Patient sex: M
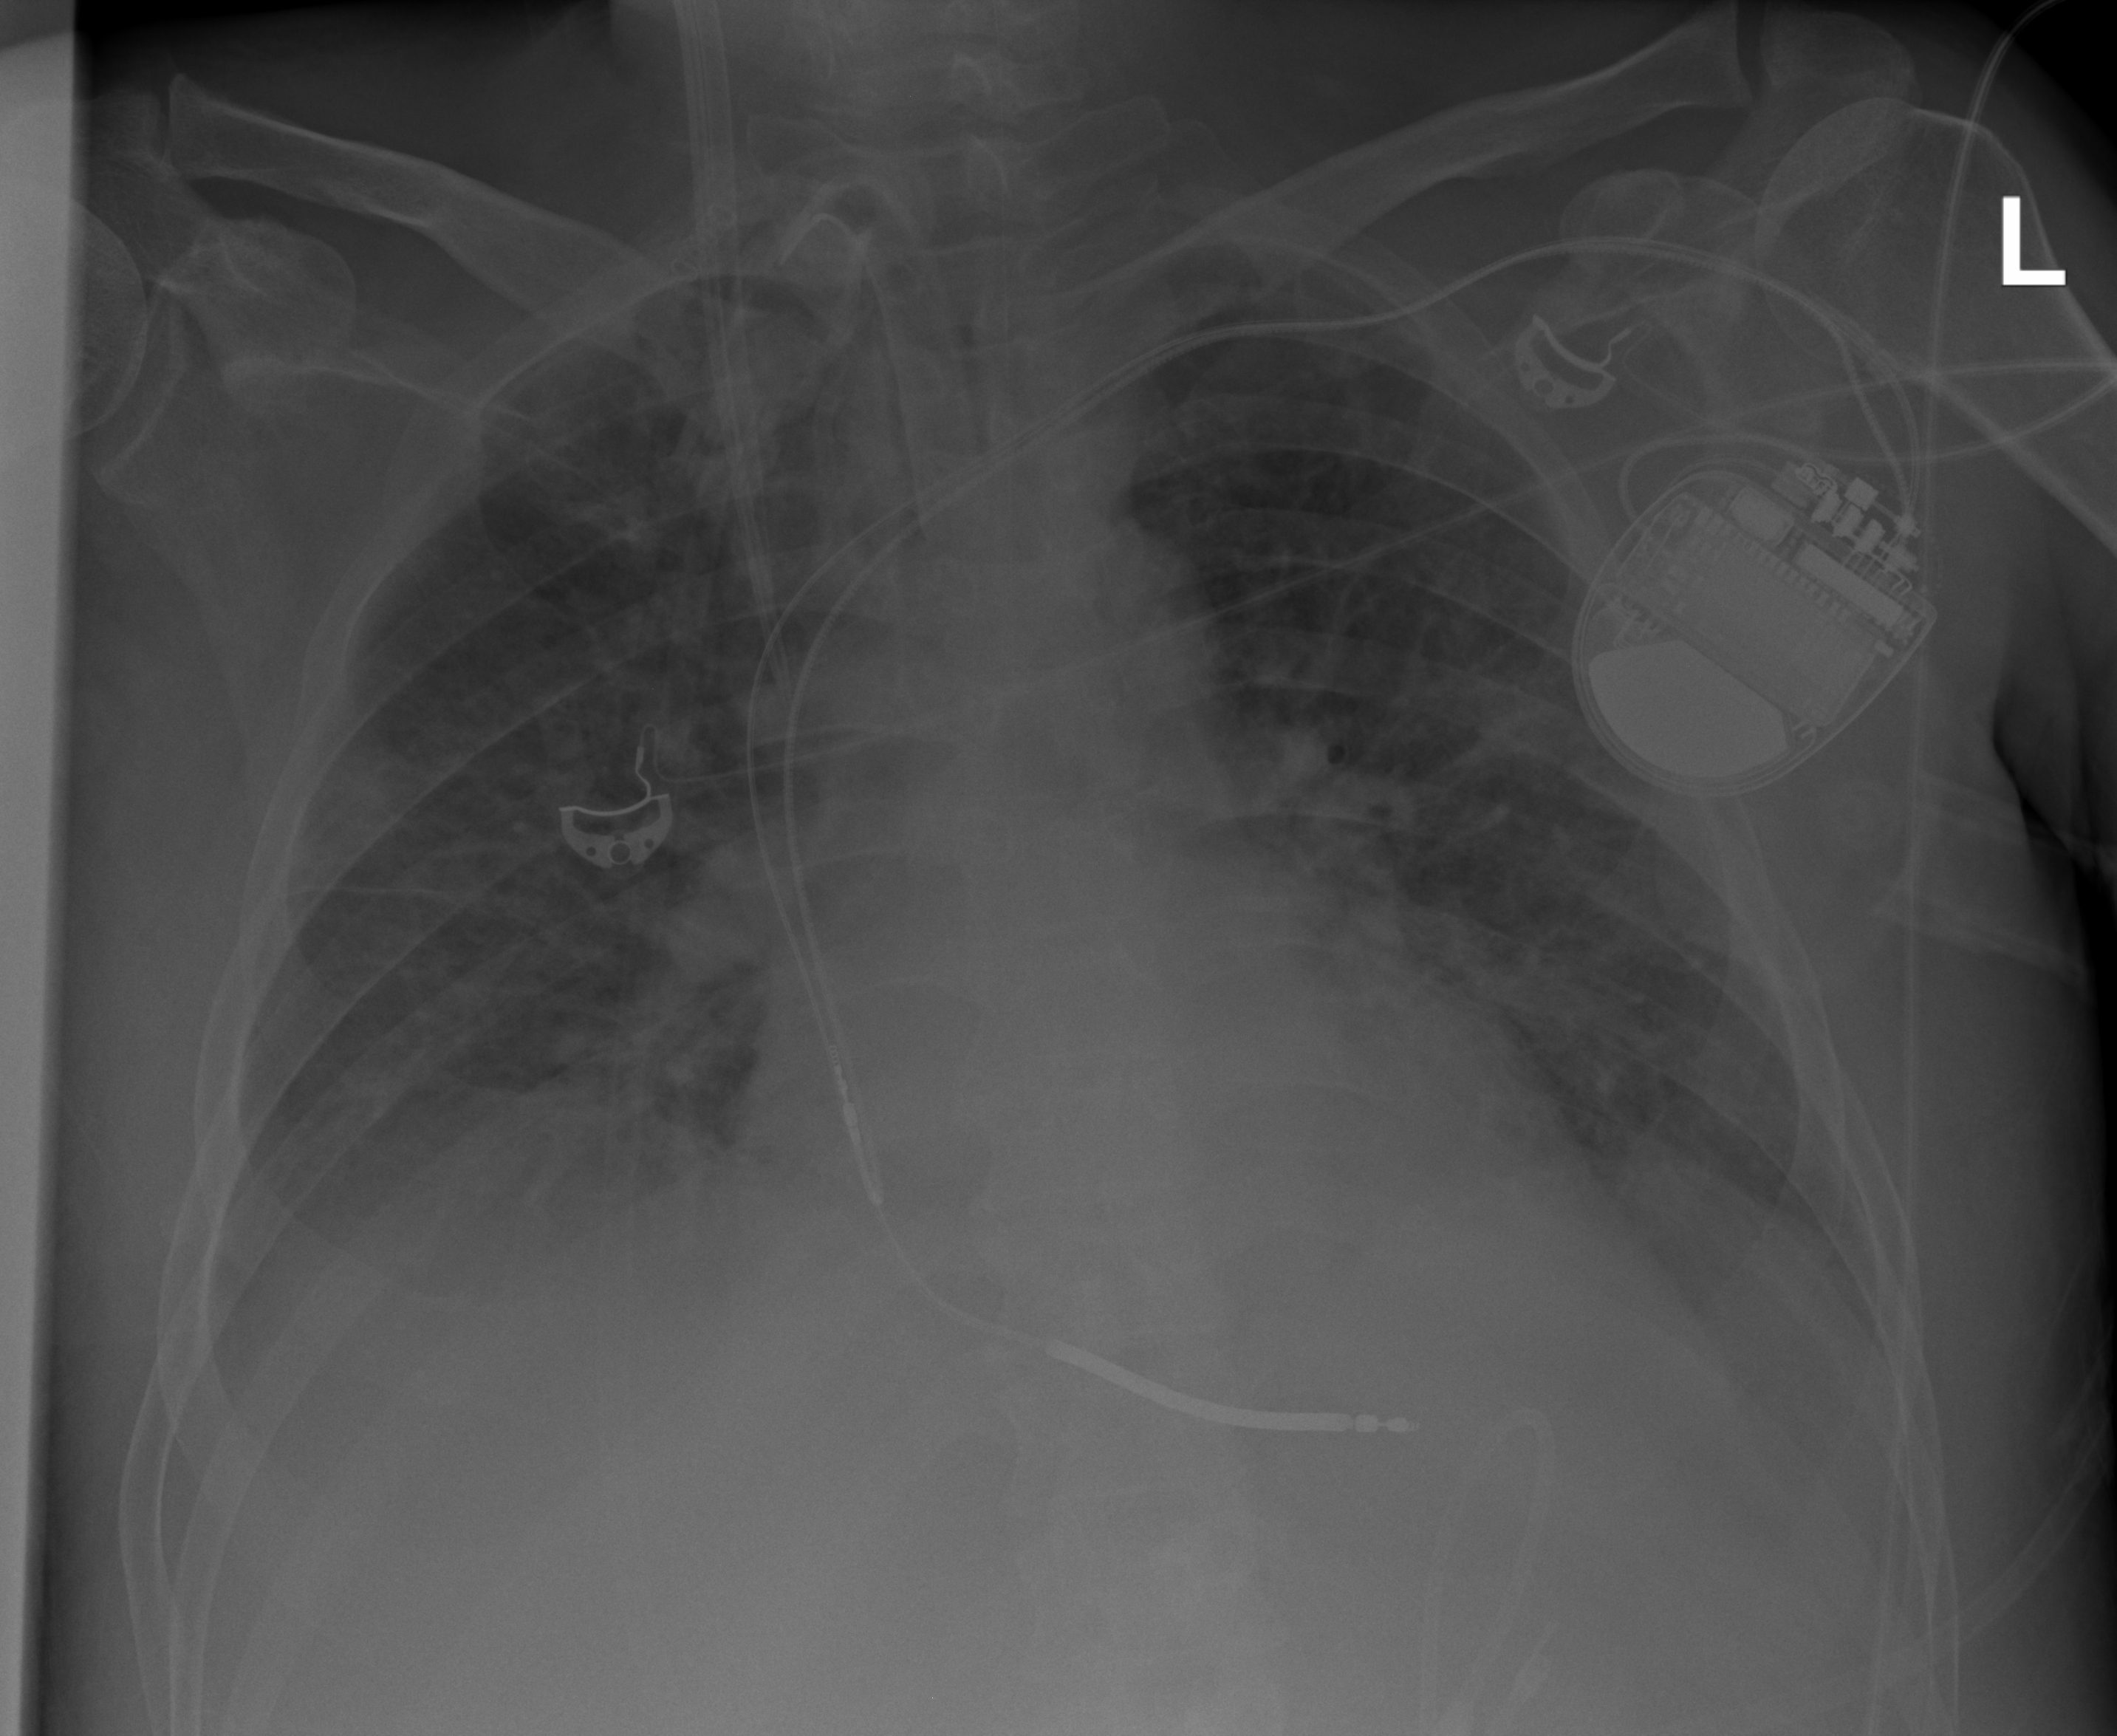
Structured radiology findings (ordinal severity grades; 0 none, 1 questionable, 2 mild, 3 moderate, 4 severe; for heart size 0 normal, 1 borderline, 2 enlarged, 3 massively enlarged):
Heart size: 1
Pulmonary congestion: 2
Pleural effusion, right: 2
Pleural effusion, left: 2
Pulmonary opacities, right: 2
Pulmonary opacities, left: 2
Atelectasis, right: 2
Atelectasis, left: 2